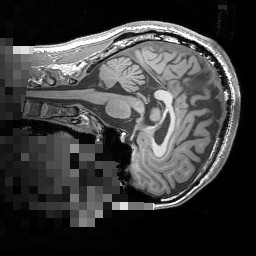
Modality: T1w
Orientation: sagittal
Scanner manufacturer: siemens
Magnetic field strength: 3 T
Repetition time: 1.5 s
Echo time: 0.00291 s